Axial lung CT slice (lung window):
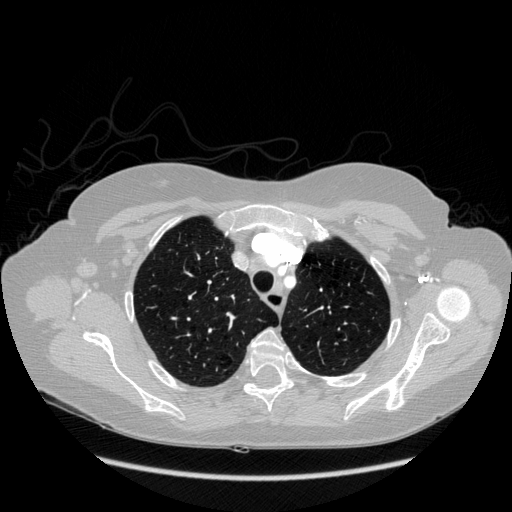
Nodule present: no